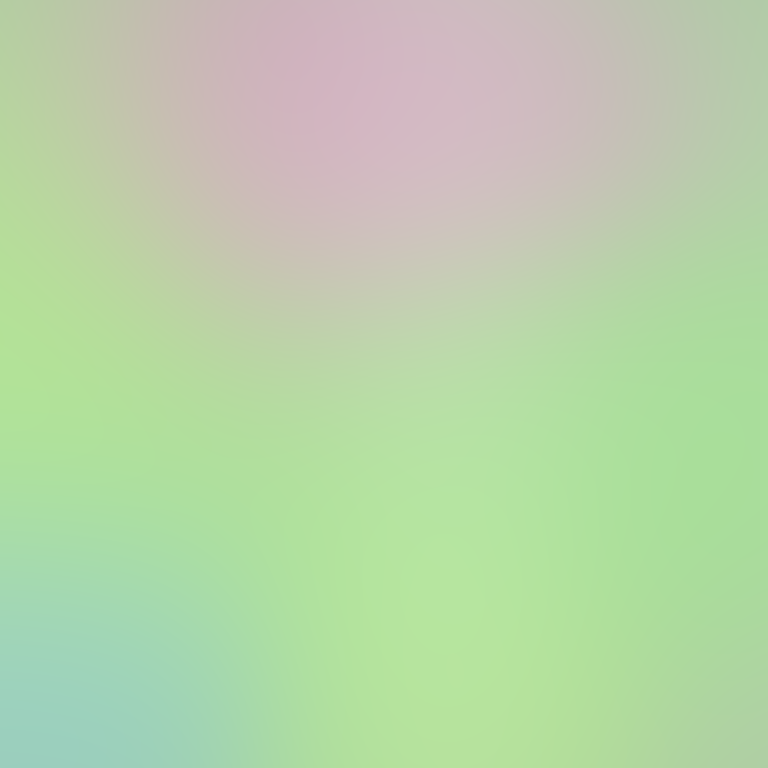
Abstract light effect, smooth gradient from soft green to pale pink, calm atmosphere, diffuse light, no room, no furniture, no objects.